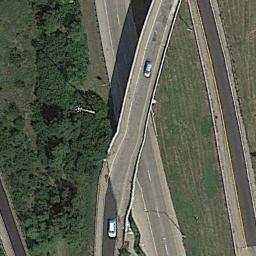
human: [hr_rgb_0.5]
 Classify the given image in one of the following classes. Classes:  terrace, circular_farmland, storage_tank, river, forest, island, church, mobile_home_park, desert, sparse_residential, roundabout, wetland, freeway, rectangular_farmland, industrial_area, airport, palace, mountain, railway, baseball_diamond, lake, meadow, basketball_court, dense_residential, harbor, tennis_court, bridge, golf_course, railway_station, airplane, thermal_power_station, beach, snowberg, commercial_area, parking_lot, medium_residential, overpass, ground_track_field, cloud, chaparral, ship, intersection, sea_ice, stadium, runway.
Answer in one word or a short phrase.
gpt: overpass